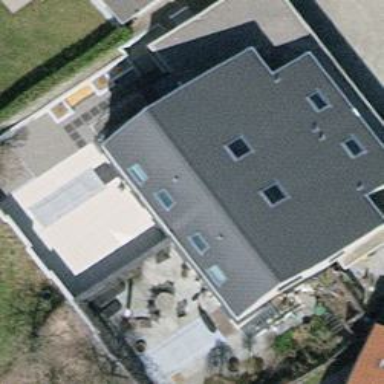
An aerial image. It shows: Building with tile roof.